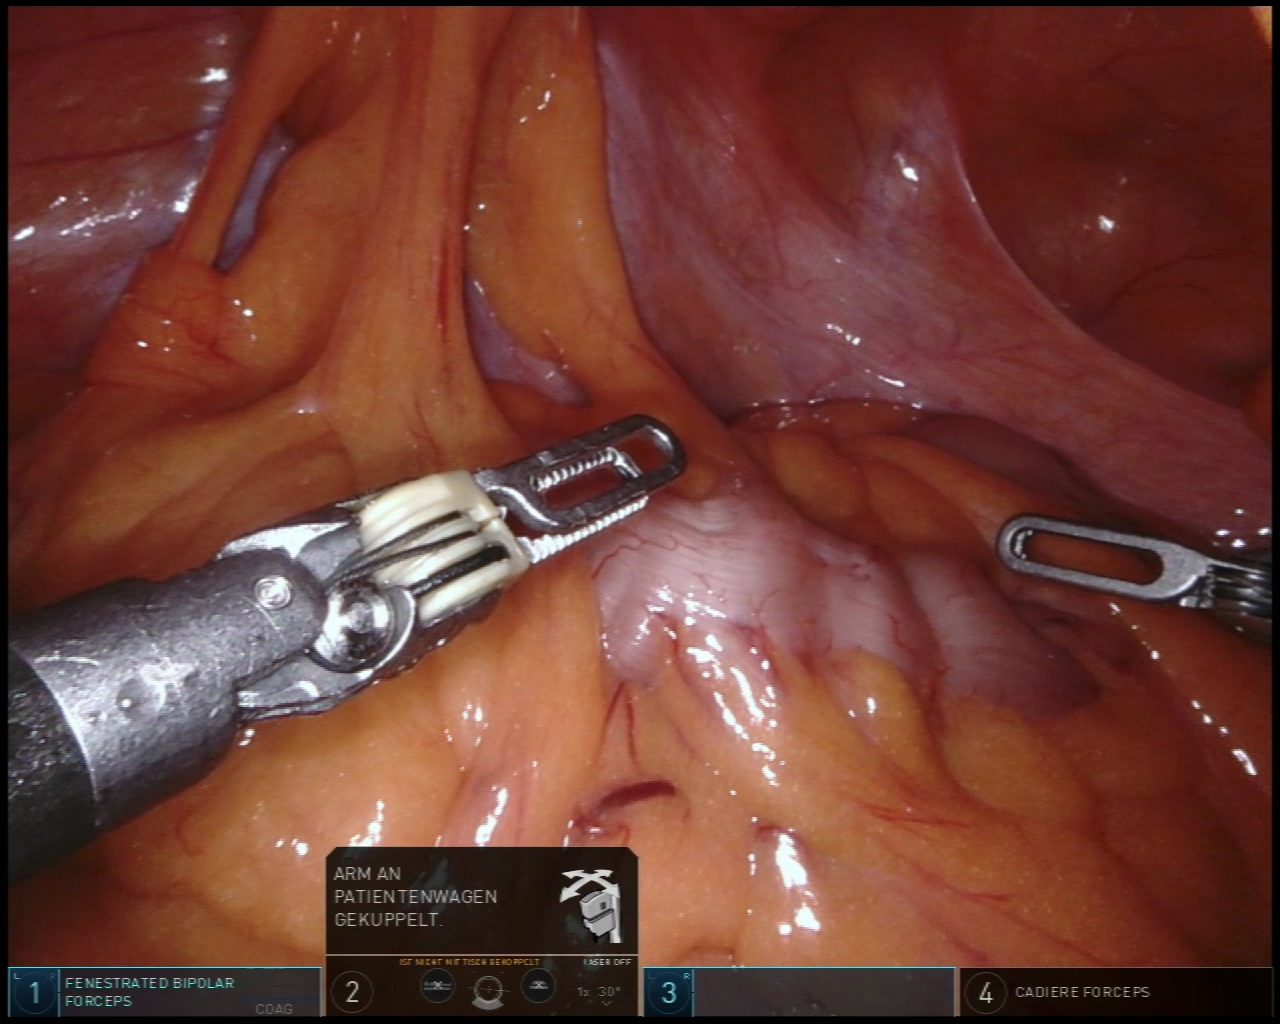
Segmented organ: colon
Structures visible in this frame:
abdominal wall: yes
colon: yes
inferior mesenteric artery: no
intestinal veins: no
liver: no
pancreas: no
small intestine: no
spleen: no
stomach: no
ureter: no
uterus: no
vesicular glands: no